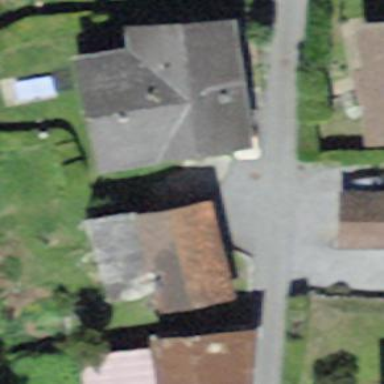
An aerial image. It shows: Simple house.